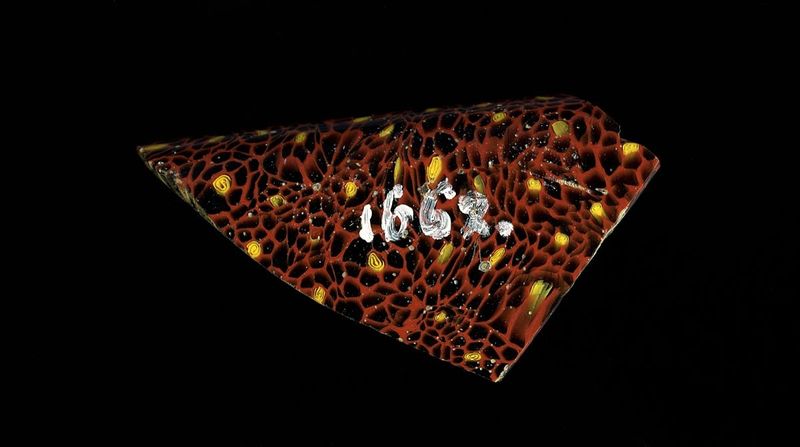
Titel: Fragment eines Gefäßes
Standort: Hamburg
Institution: Museum für Kunst und Gewerbe Hamburg
Schlagwörter: glas, antike, technik, fragment, kaiserzeit, aufbewahrung, blumenornamente, schankgeschirr, gefäß, behälter, frühe kaiserzeit, prinzipat, römische, millefiori, mittlere, späte